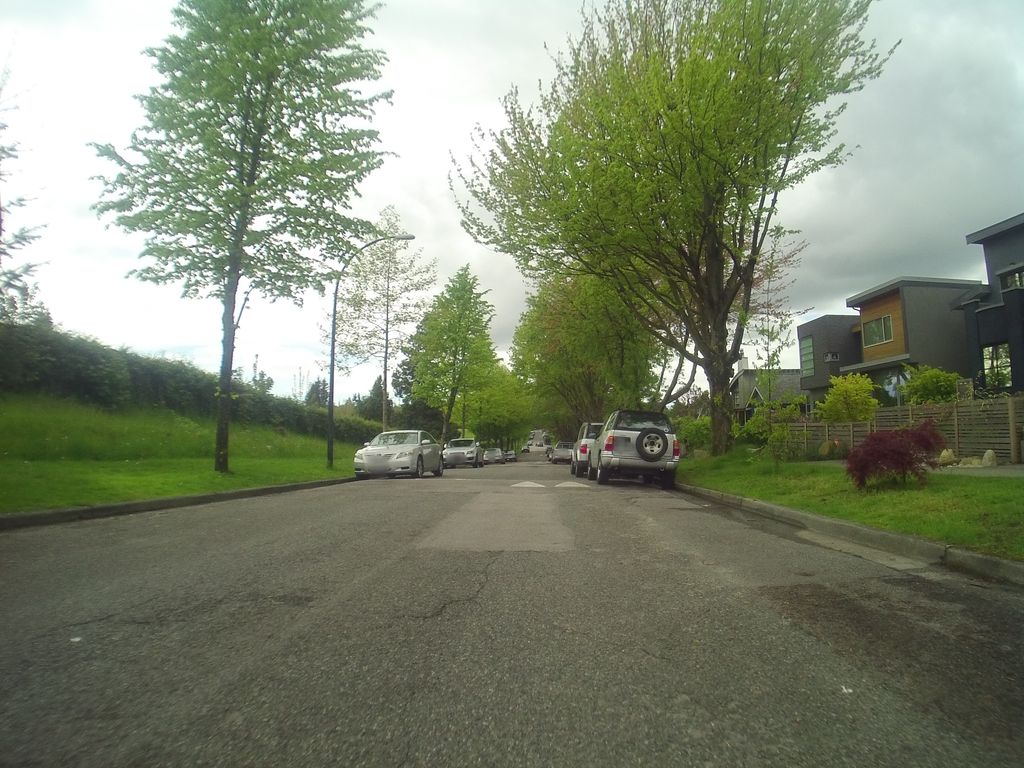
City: vancouver